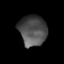
Tissue: prostate
Cell type: T cells
Senescence score: 0.3621
Nuclear area (px): 832
Mean DAPI intensity: 78.371